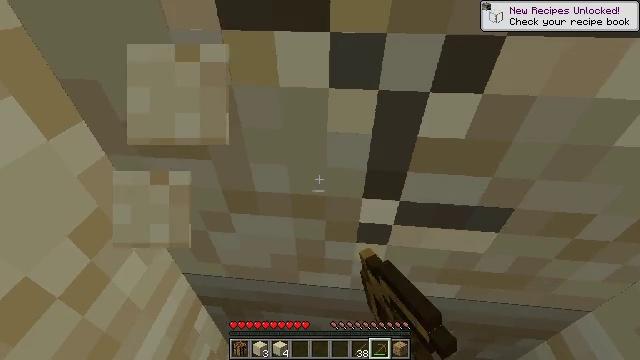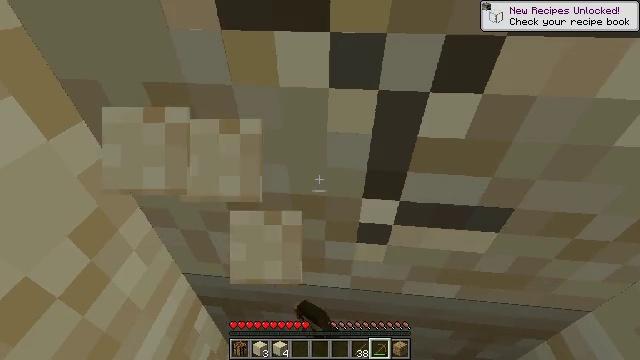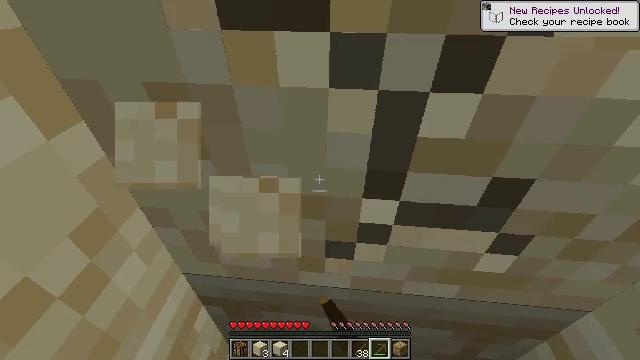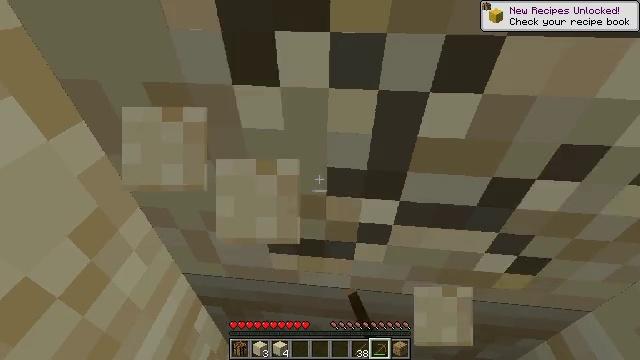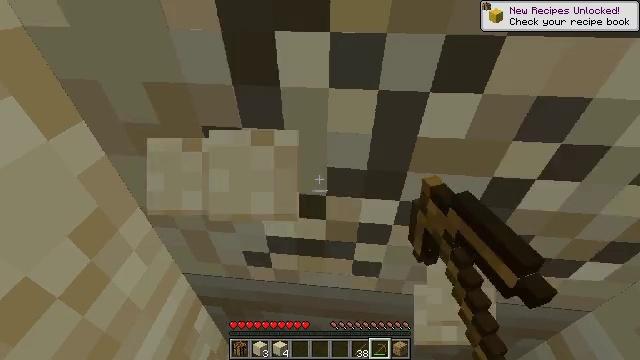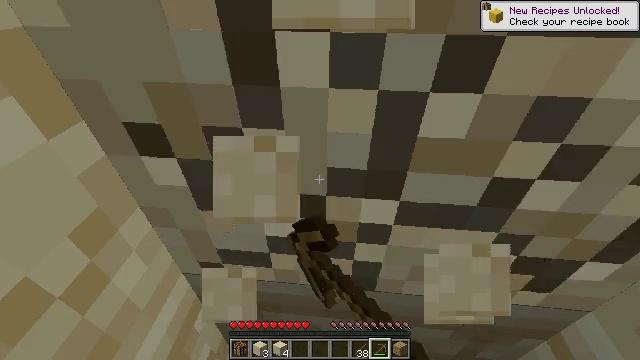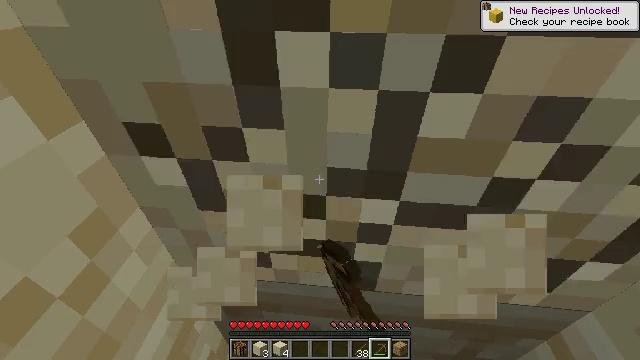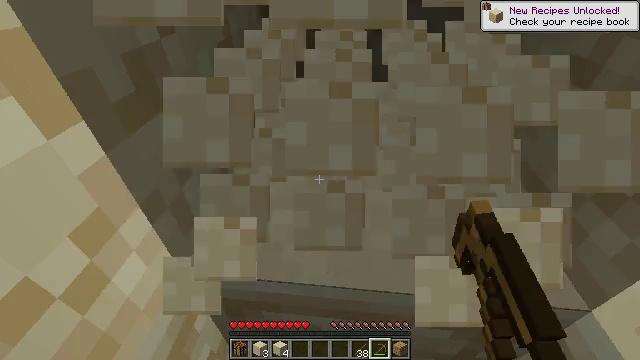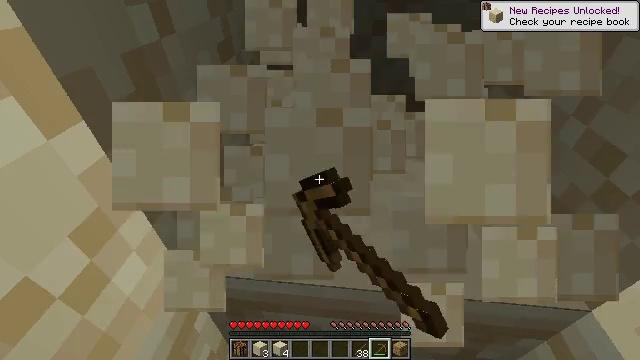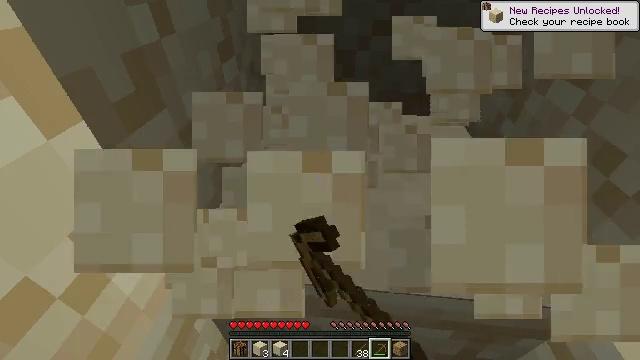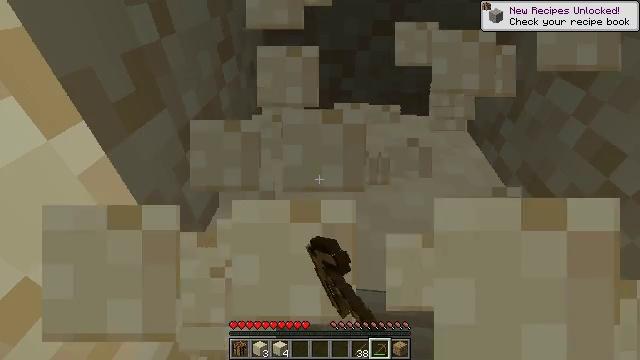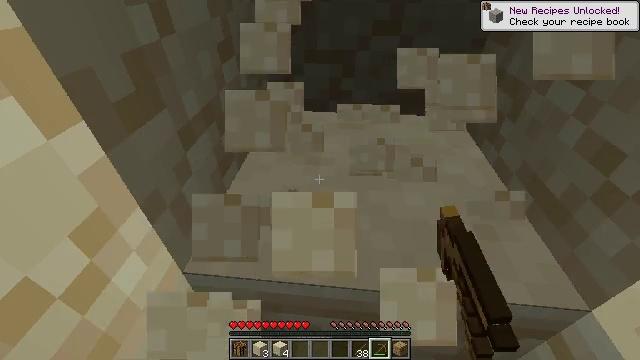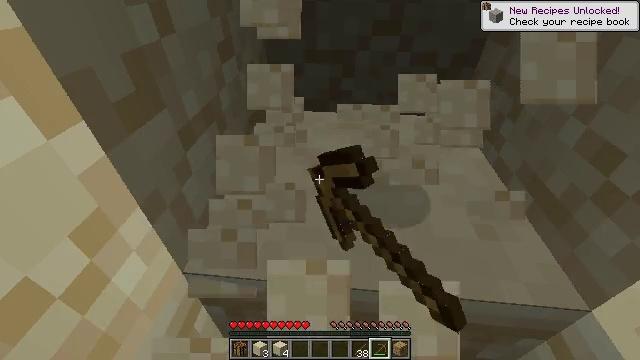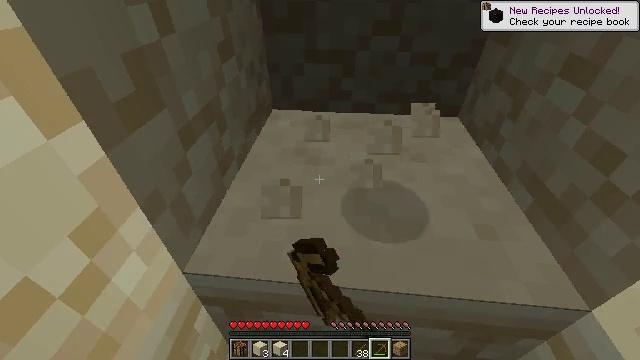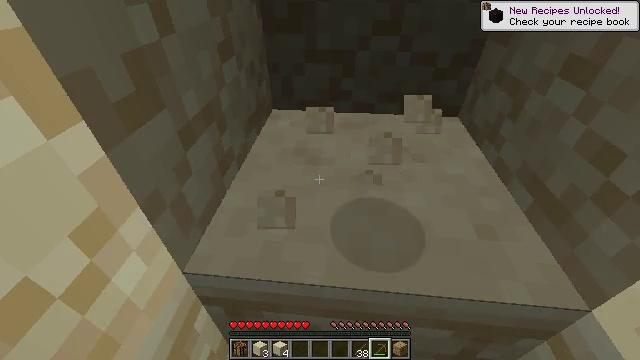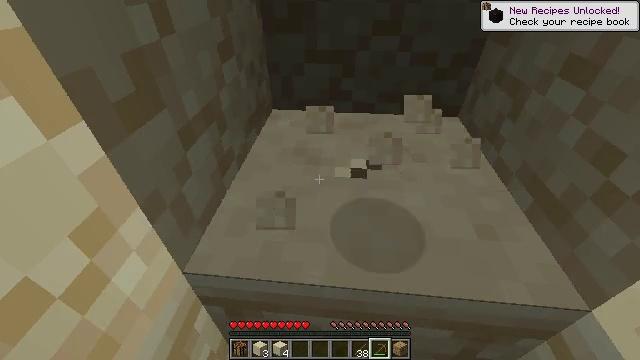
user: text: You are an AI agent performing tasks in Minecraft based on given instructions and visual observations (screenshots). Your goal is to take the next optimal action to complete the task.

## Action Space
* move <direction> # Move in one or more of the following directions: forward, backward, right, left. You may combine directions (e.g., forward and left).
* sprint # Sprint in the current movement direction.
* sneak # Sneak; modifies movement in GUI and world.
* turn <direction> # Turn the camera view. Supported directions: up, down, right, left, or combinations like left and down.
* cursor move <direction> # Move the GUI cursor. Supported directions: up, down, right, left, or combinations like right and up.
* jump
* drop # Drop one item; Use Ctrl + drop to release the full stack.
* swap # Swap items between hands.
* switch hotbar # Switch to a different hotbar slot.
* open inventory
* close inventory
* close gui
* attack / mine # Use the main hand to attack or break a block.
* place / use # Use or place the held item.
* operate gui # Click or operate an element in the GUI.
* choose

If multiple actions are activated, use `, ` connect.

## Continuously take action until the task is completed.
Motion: motion action
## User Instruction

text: Collect sandstone by mining.
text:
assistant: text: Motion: attack / mine
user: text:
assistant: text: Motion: attack / mine
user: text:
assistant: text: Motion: attack / mine
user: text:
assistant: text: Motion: attack / mine
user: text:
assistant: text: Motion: attack / mine
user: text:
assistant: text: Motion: attack / mine
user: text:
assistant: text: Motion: attack / mine
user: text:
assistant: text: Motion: attack / mine
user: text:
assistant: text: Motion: attack / mine
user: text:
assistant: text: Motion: attack / mine
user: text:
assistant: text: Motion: attack / mine
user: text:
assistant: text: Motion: attack / mine
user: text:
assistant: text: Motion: attack / mine
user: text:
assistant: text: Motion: attack / mine
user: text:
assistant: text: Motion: attack / mine
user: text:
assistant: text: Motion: attack / mine
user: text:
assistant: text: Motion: attack / mine
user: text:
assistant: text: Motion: turn down
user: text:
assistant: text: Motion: turn down
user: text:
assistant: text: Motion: turn down
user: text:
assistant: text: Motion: turn down
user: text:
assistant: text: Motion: turn down
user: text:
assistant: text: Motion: turn down
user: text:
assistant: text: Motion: turn down
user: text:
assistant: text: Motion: no_op
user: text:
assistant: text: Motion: no_op
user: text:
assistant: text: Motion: turn right and up
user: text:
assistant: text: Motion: turn right and up
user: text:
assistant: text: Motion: turn right and up
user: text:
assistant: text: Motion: turn up